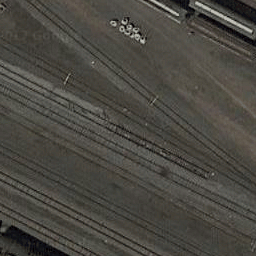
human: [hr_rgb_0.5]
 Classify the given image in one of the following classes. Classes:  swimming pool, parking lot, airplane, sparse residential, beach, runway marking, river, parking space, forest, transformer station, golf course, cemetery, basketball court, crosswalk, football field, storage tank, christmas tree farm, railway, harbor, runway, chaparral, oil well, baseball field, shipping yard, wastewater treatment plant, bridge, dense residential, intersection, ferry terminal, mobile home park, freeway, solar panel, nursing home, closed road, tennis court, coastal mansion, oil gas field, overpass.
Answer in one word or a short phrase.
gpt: railway